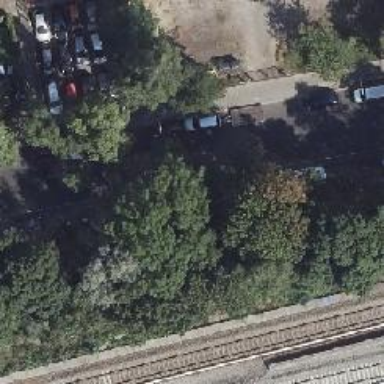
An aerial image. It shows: There is parking obstacle present in the area.